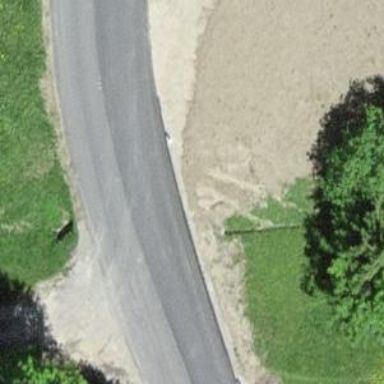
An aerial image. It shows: Culvert tunnel.